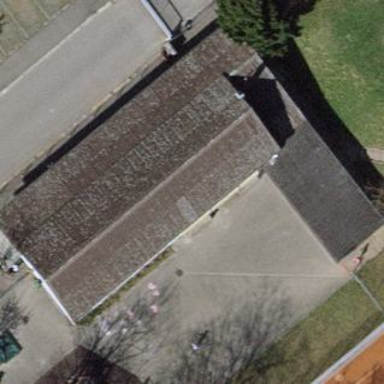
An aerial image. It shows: Kindergarten building.